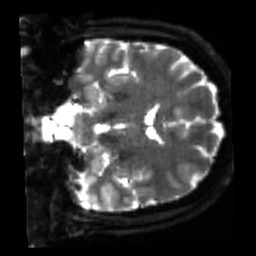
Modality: sbref
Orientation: coronal
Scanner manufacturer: siemens
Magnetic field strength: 3 T
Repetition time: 4 s
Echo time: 0.0594 s